Question: '''
import random
def deal_card():
cards = [11, 2, 3, 4, 5, 6, 7, 8, 9, 10, 10, 10, 10]
card = random.choice(cards)
return card
user_cards = []
computer_cards = []
for _ in range(2):
user_cards.append(deal_card)
computer_cards.append(deal_card)
def calculate_score(cards):
if sum(cards) ==21 and len(cards) == 2:
return 0
if 11 in cards and sum(cards) > 21:
cards.remove(11)
cards.append(1)
return sum(cards)
user_score = calculate_score(user_cards)
computer_score = calculate_score(computer_cards)
print(user_score)
'''

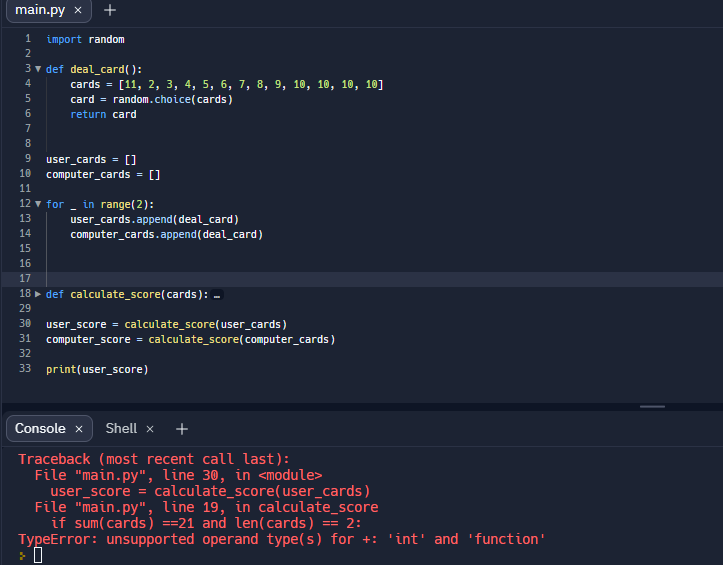
Answer: '''
user_cards.append(deal_card)
computer_cards.append(deal_card)
'''
These lines caused trouble.
You appended the 'deal_card', instead of the value calling the function will return ('deal_card()').
When the line 'sum(cards)' ran, Python tried to add 'deal_card' (the function) with a number. This will cause an error.
Change '.append(deal_card)' to '.append(deal_card())' should solve your issue.